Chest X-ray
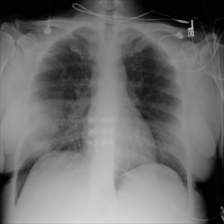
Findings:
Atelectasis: negative
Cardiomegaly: negative
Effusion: negative
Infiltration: negative
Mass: negative
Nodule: positive
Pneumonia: negative
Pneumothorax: negative
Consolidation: negative
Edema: negative
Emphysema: negative
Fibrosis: negative
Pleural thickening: negative
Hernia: negative